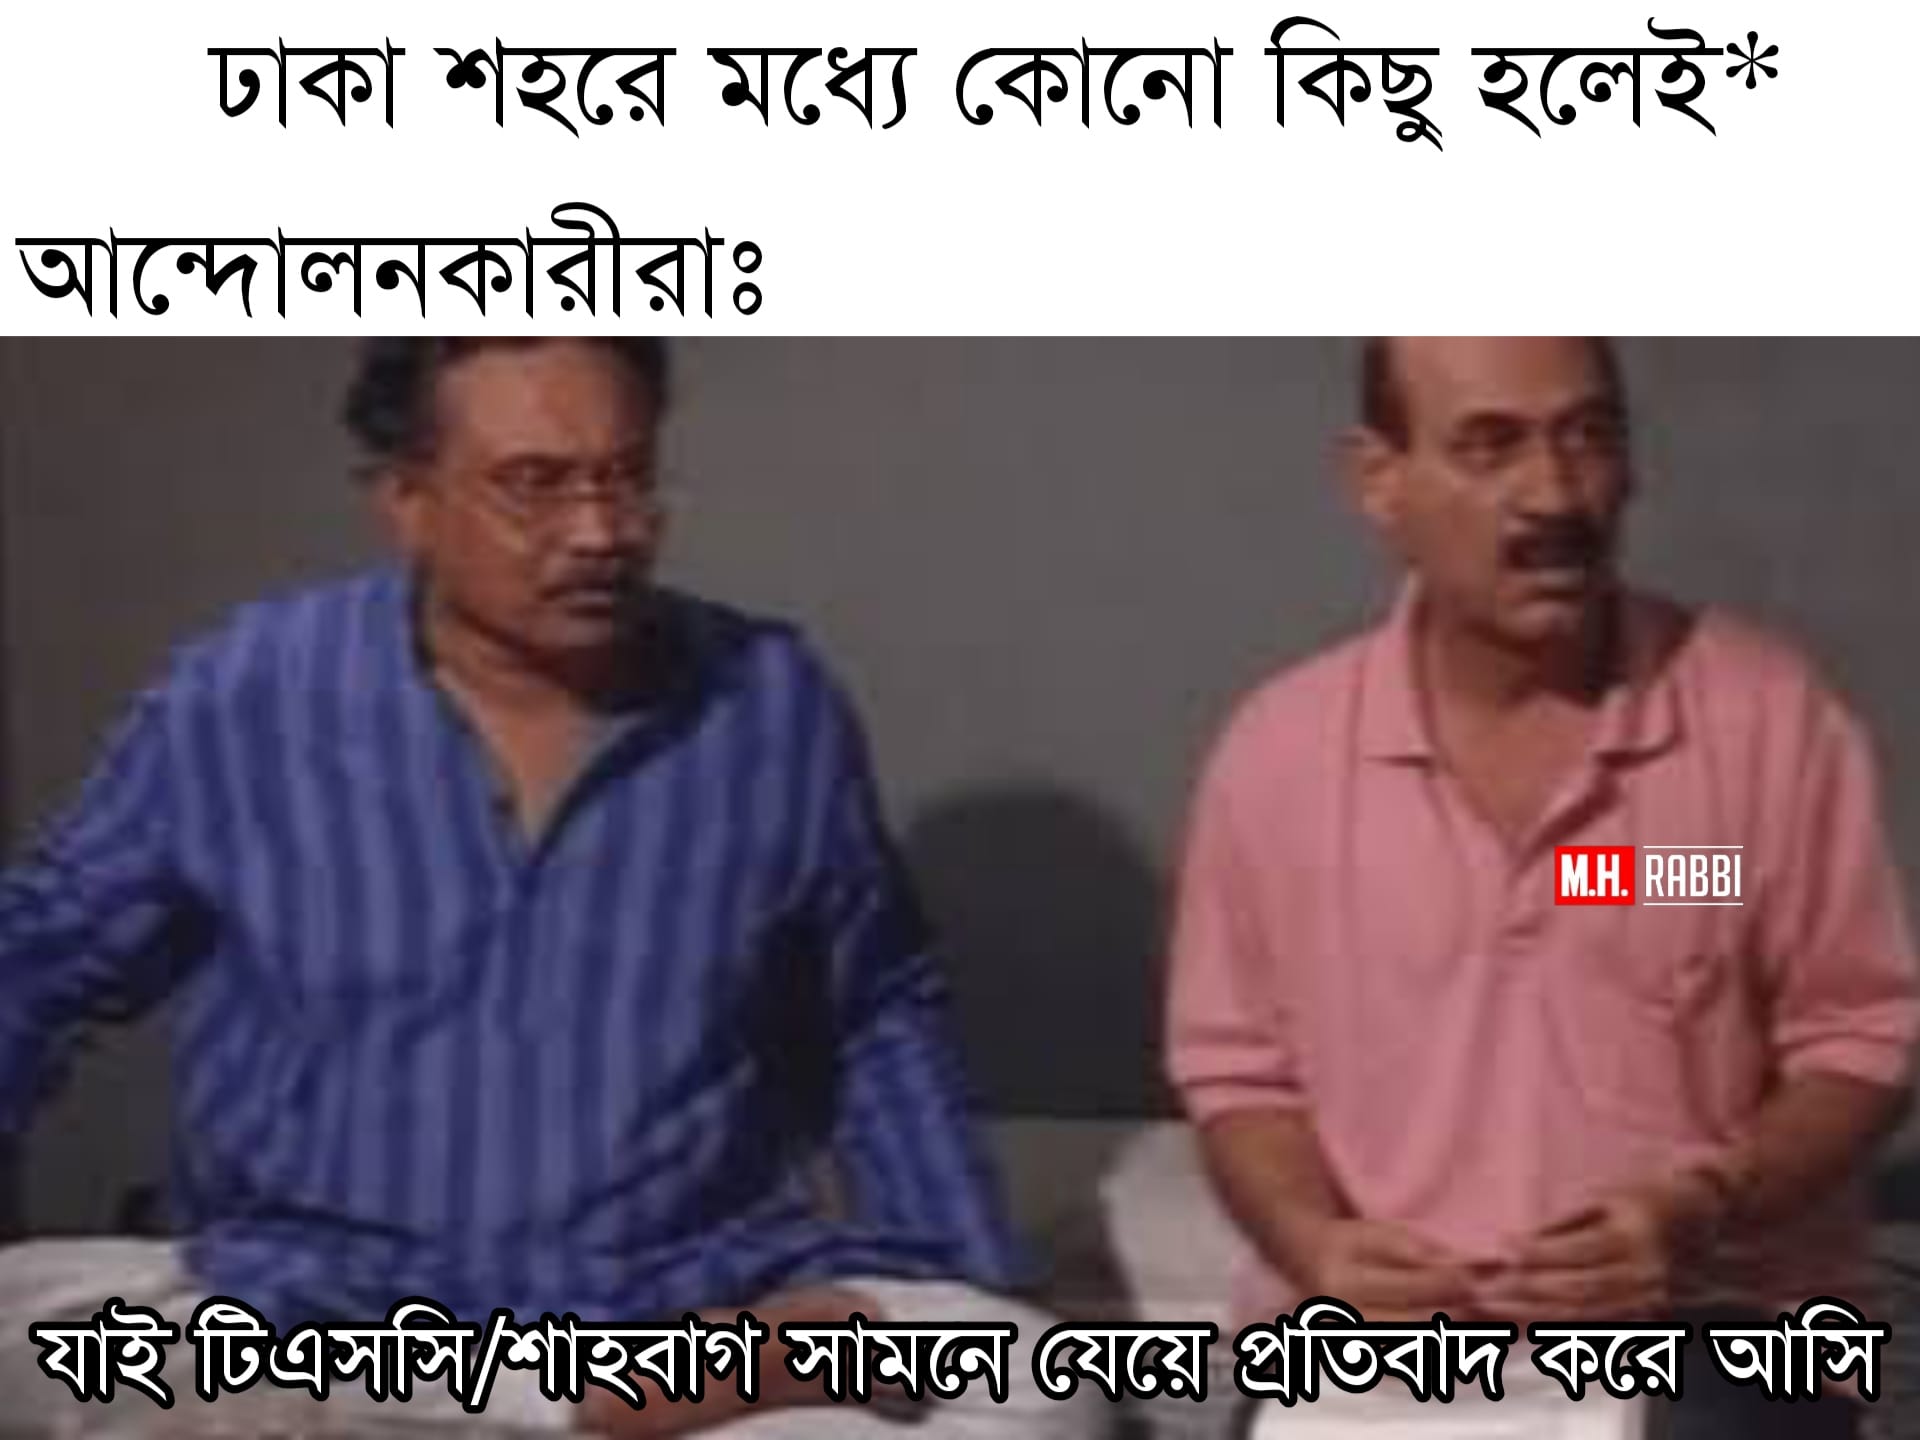
Caption: ঢাকা শহরে মধ্যে কোনো কিছু হলেই*     আন্দোলনকারীরাঃ    যাই টিএসসি / শাহবাগ সামনে যেয়ে প্রতিবাদ করে আসি
Label: non-hate